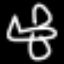
Label: airplane